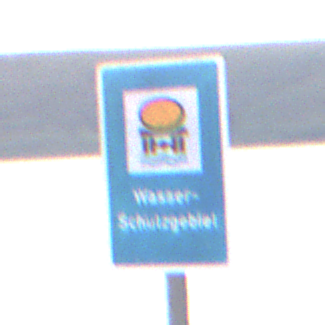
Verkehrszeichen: Wasserschutzgebiet
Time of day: SunriseSunset
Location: Outdoor (RoadRail)
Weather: PartlyCloudy
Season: NotSpecified
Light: Natural